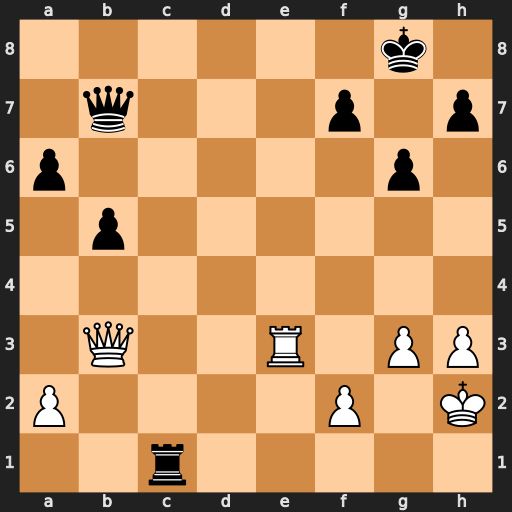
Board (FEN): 6k1/1q3p1p/p5p1/1p6/8/1Q2R1PP/P4P1K/2r5
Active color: w
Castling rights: -
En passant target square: -
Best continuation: Re8+ Kg7 Qb2+ f6 Qxc1